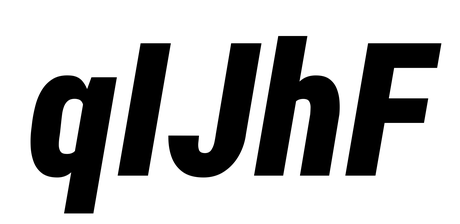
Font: Roboto-Italic_Condensed_Black_Italic